Question: Before the question, a bit of back story:
So basically I was doing some major renovation of the comments in a vast number of source files in one of my projects and added a quick description about each file as a comment at the top of the files (along with many comments within the code itself).
I then decided having gone through and done that, that I would add additional information in the descriptors - such as author, date etc. So living on the edge I decided to do a find and replace in files using regex to select the full contents of the file and replace it with some extra info in the headers keeping everything that used to be in the file. As I am working in Verilog, there is an 'endmodule' at the end of each file, so I used that as a marker to ensure I got everything in the regex.
Unfortunately, I forgot to add the 'endmodule' back into the replace string, so basically in some hundred or so source files, I lost the line at the end. Not too much of an issue, it was easy to find-replace to put them back. Lesson learnt.
---
Anyway, I didn't realise this at first, so I spend an hour or so grouping the source files into a series of commits to my github repository. Fortunately, I noticed the 'endmodule' issue before pushing those commits to origin, so I have been able to delete the commits using the 'git reset --soft HEAD~4' command to get rid of my 3 commits.
Now before I did that, I used the 'git show' command to get the commit descriptions and a list of files included in each commit which I have now got saved in a text file. I was hoping to use these to recreate the commits having put all of the 'endmodule' tags back.
But my powers of Google are letting me down this evening as I can't seem to find a way of making a commit containing all changes from a list of files. Ideally I would like some command I can run in the git shell (Windows Powershell) that will perhaps read a text file which contains a list of files. I then want all these files to be added to a new commit with the same message and extended description as before (these I can just copy and paste into whatever command).
Is there any way of doing this that is part of git, or do I need to get creative with powershell scripts?
---
I see from this <URL> that you can use 'git commit [files]' to create a new commit of only specific files. I presume I can add the -m switch to add a message as is customary. But how pipe in a list of files to replace '[files]'.
For now I have just taken my list, manually turned it into a line and pasted it in to the command which has worked for me. But as you can see from the image below, this is clear ugly.

I'm sure there must be a neater way of doing this, so even though my problem is now fixed, I'd still like to know for future reference if it is possible to perform the command where the '[files]' placeholder is replaced by the contents of a file which contains a filename on every line.
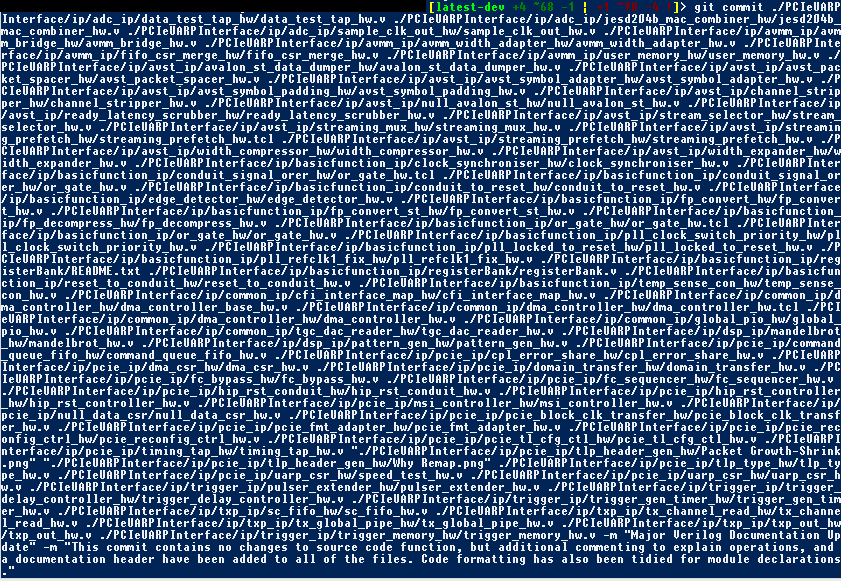
Answer: try '(gc .
iles.txt) -Join ", "' to read all the lines from the file and return them as a comma separated list. you could nest that as part of your git commit:
- to surround each file path in double quotes and separate by space instead of comma (sorry, didn't think straight), based on your suggestion:
'''
("""$((gc .
iles.txt) -Join '" "')""")
'''
alternatively use '% { }' (the 'ForEach-Object' cmdlet with a script block) on the array before joining it.
'''
(gc .
iles.txt | % {'"{0}"' -f $_}) -Join " "
'''
to make the final git command:
'''
git commit ("""$((gc .
iles.txt) -Join '" "')""") -m "Message" -m "Extended Description"
'''